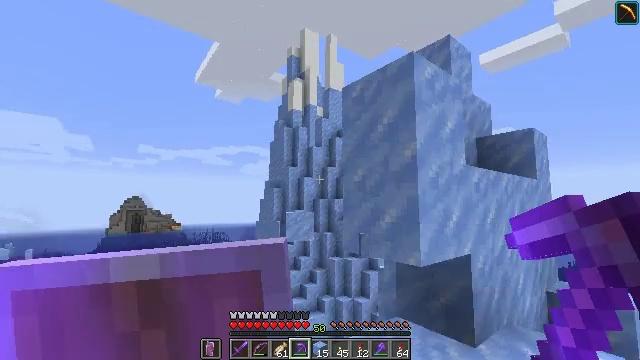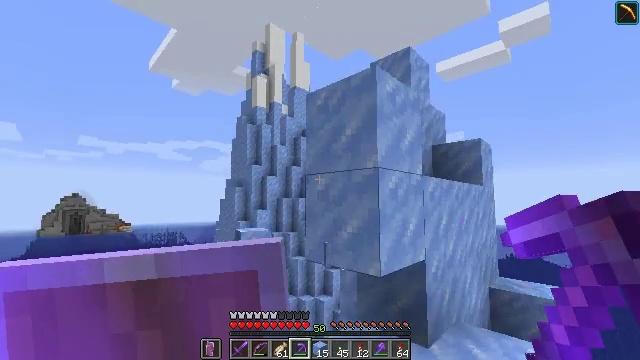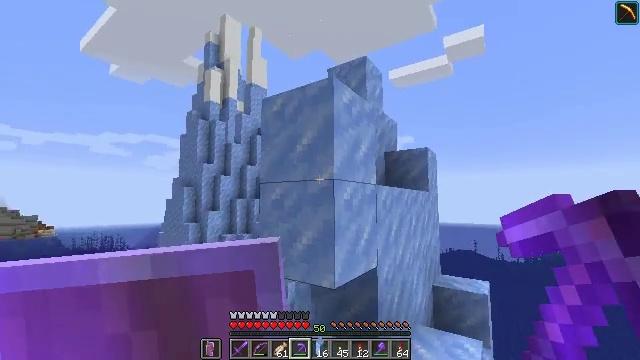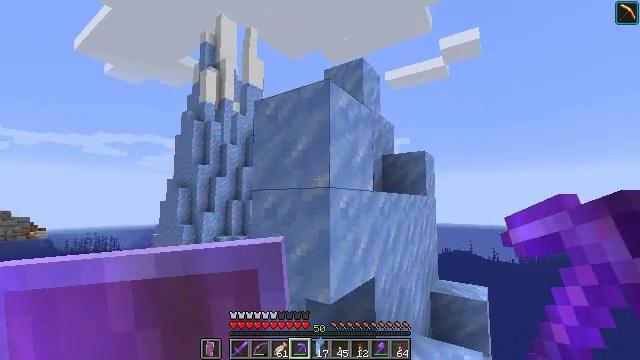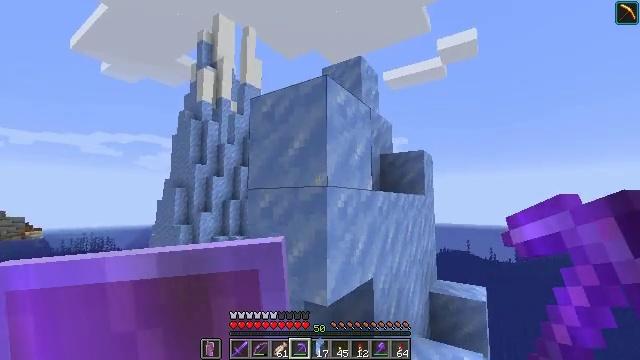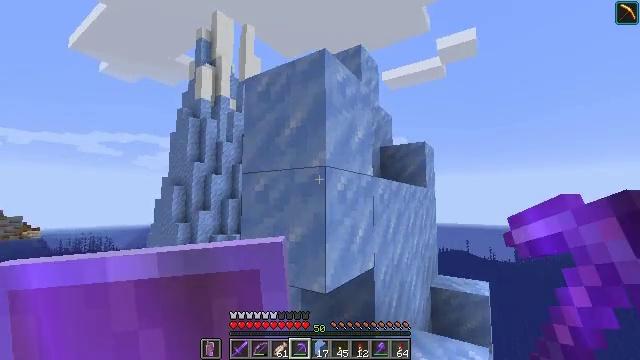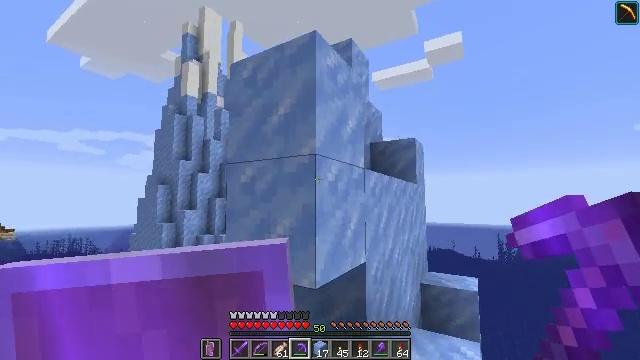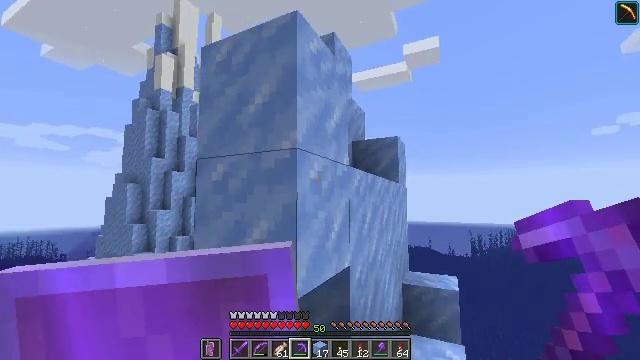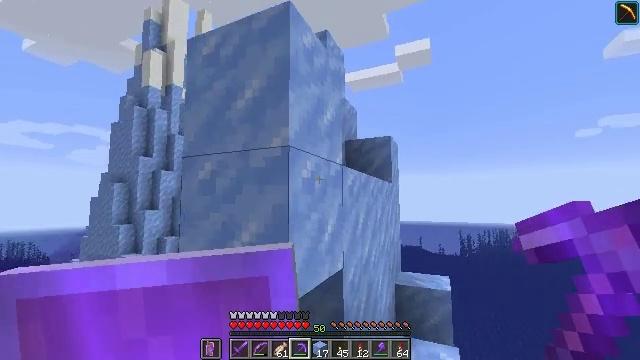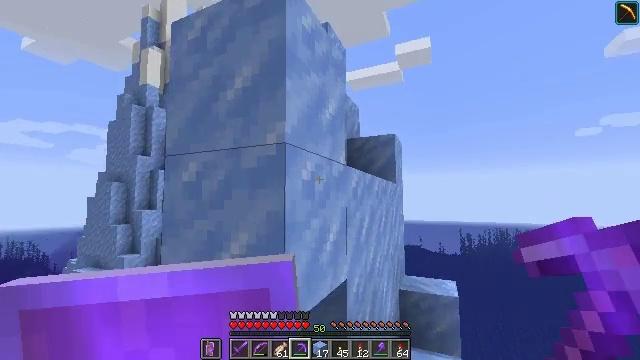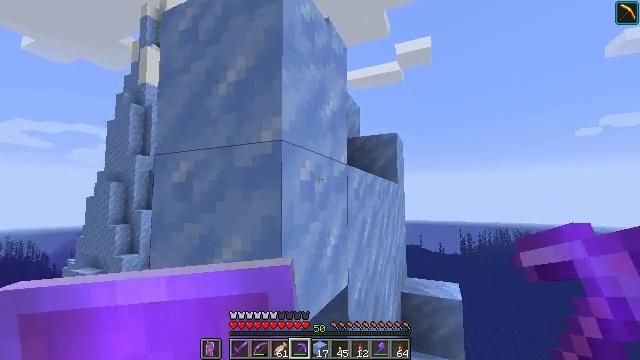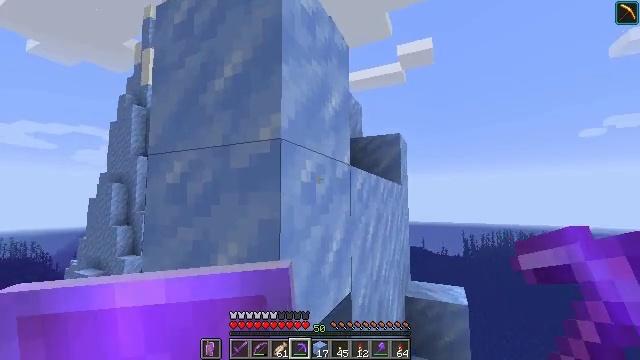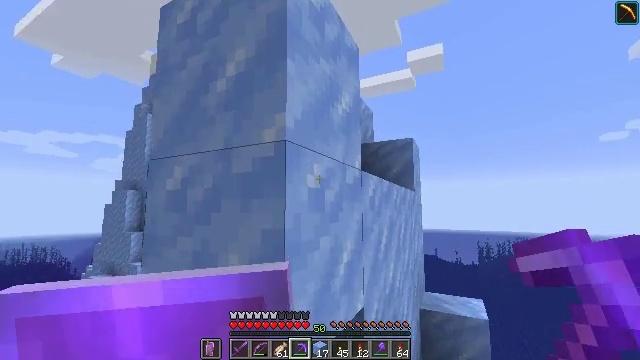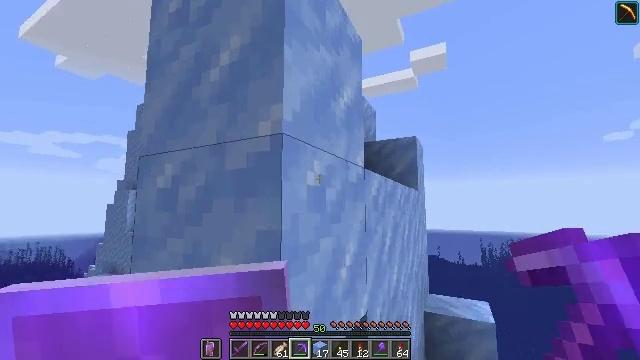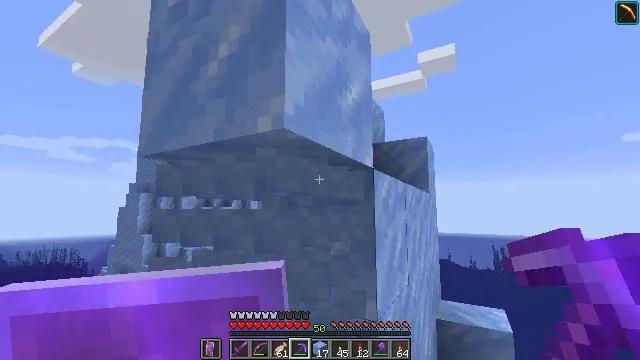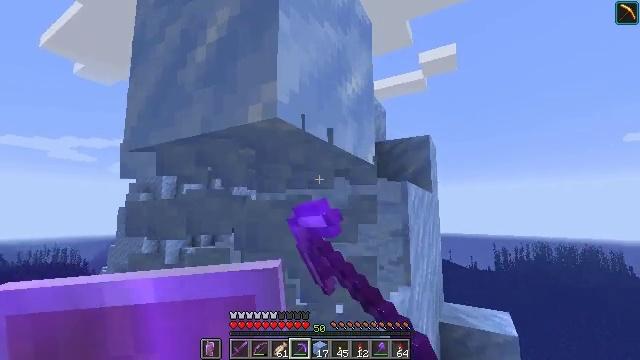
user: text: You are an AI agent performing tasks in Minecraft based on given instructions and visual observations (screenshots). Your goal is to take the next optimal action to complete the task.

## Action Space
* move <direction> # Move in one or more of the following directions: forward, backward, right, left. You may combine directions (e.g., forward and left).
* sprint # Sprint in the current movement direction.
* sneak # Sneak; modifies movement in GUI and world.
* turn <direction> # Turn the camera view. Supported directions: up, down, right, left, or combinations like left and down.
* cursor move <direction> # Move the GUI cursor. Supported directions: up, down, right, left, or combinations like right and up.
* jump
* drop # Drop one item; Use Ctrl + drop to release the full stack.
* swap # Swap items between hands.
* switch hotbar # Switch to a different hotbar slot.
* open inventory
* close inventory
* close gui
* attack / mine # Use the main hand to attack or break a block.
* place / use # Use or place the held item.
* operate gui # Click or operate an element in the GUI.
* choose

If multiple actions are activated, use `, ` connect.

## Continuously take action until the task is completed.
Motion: motion action
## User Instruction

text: Collect packed ice using a pickaxe.
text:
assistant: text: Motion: move forward, turn right, jump
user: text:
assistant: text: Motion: move forward, turn right, jump
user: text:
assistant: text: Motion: move forward
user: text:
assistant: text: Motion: move forward
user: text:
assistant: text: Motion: move forward
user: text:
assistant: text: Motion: move forward, turn right
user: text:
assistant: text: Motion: move forward, turn right
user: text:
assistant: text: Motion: move forward, turn right
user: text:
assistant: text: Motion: move forward
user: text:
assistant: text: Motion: no_op
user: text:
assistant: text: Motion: no_op
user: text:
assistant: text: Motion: turn left and up
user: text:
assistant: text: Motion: no_op
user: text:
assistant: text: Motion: move forward, turn left, attack / mine
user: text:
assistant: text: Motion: move forward, attack / mine
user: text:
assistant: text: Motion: move forward, attack / mine
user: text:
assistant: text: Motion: move forward, turn left and up, attack / mine
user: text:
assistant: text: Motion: move forward, attack / mine
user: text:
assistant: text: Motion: turn right and up, attack / mine
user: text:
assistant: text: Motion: sneak, turn right and up, attack / mine
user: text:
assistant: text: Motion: move forward, sneak, attack / mine
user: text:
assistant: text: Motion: move forward, sneak, attack / mine
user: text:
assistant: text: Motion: move forward, sneak, turn left and up, attack / mine
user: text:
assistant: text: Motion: move forward, sneak, turn left and up, attack / mine
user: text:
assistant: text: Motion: move forward, attack / mine
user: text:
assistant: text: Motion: move forward, attack / mine
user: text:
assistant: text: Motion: turn right and up, attack / mine
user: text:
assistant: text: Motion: turn right
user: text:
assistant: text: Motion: no_op
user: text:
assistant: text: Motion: no_op